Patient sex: F
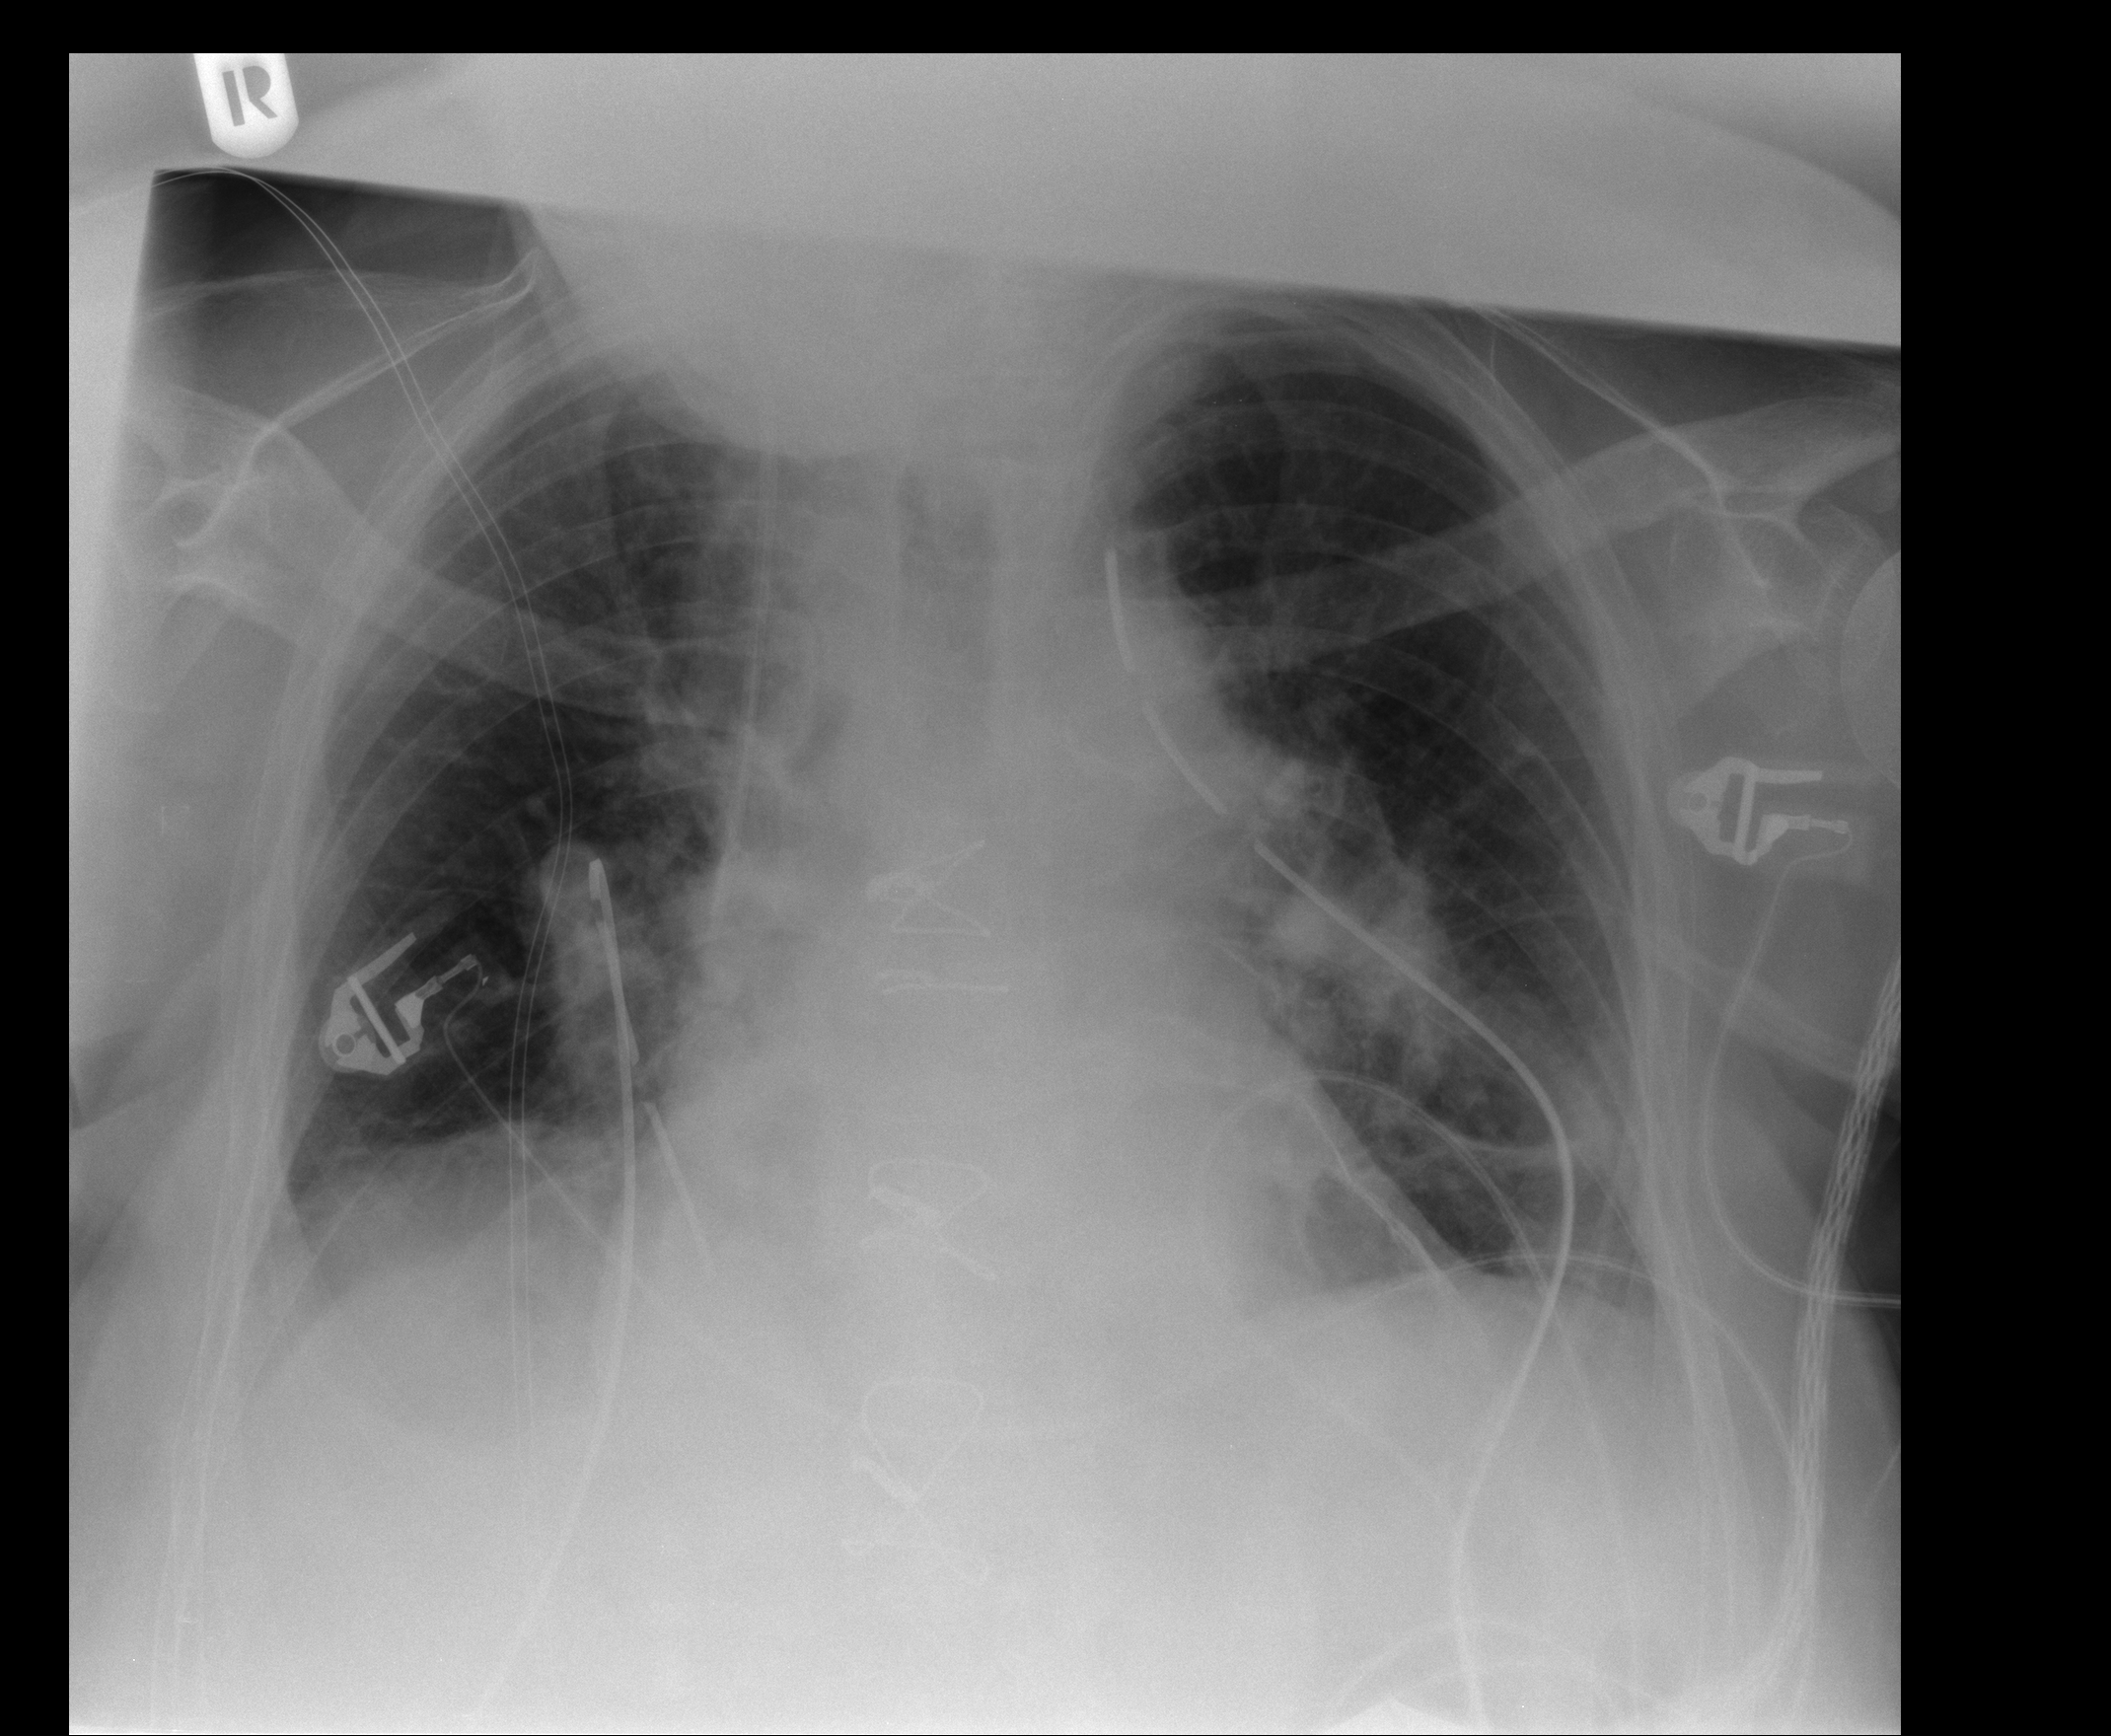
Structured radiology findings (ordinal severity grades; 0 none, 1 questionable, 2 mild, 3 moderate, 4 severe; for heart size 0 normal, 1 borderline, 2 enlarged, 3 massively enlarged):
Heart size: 0
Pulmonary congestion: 0
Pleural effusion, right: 1
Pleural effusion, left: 1
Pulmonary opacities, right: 0
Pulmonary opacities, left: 0
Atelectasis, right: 2
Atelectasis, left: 2